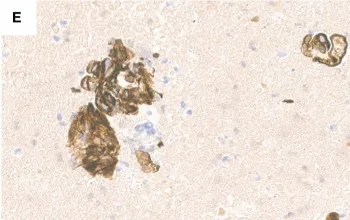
Lymph node(11R) showed positive staining for. CK7.
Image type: pathology (immunostaining)